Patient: sex M, age 68
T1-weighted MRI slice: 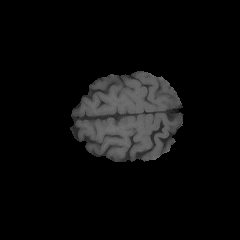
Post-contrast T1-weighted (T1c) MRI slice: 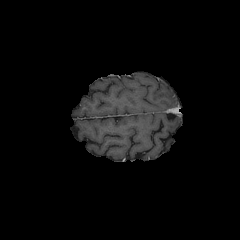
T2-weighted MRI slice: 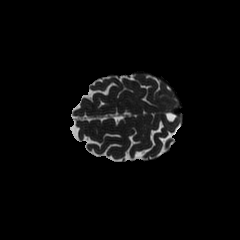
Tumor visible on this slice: no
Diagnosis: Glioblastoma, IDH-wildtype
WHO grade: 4